Interaction volume radius: 10 \u00c5
Interaction volume height: 15 \u00c5
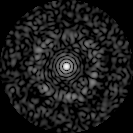
Disorder parameter: 0.8405